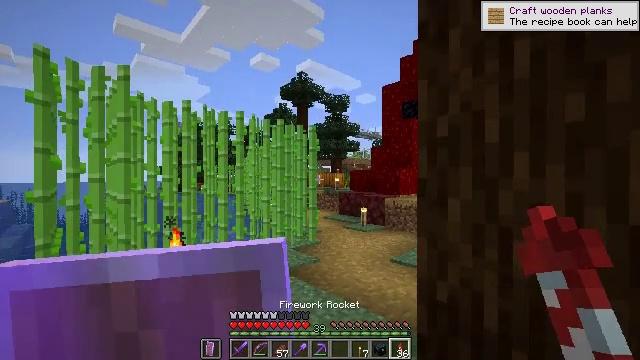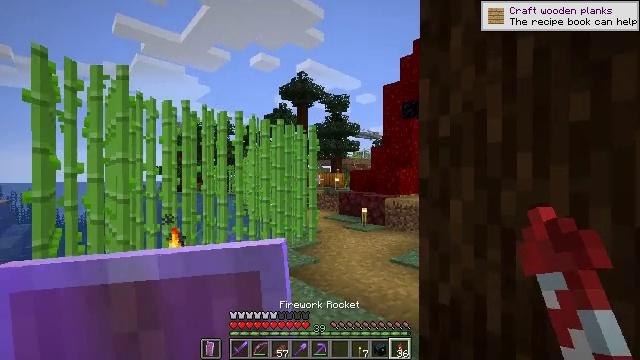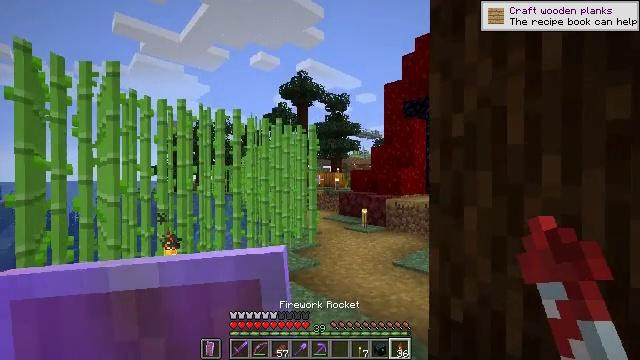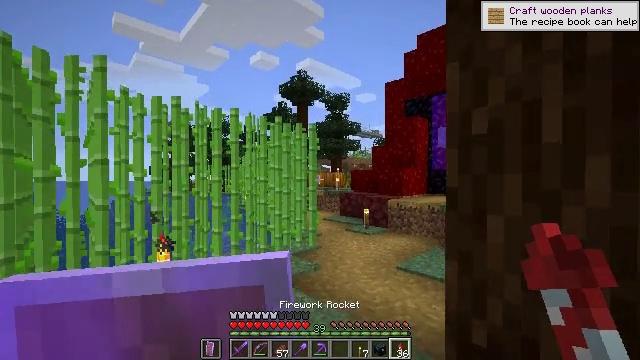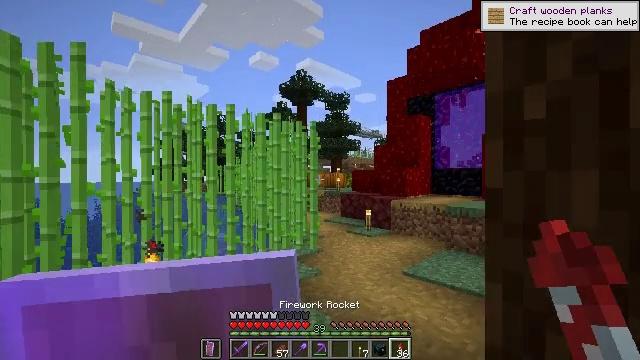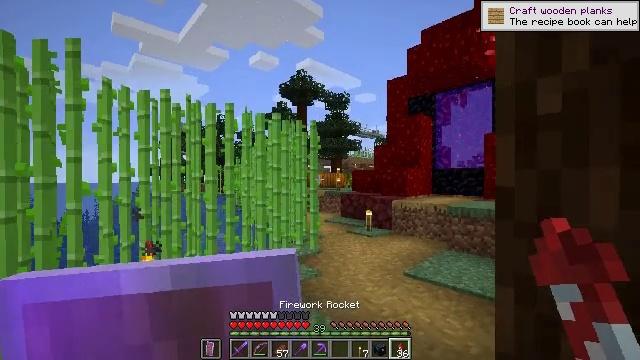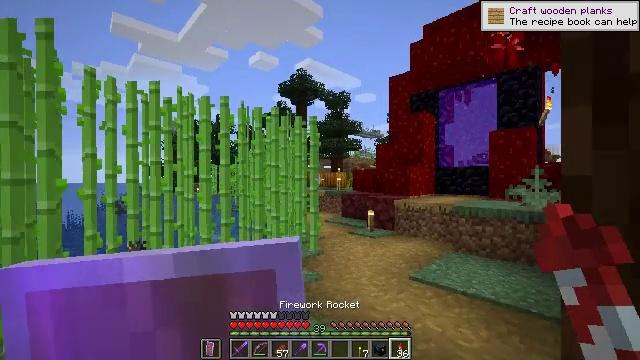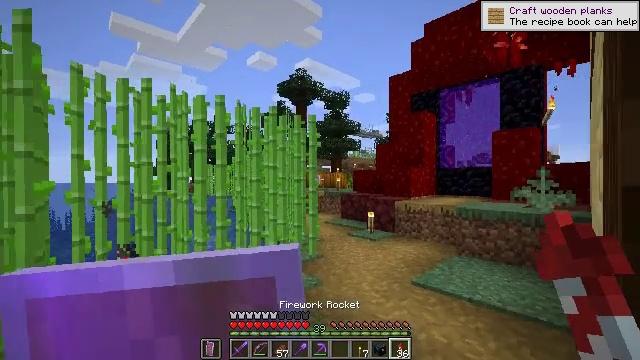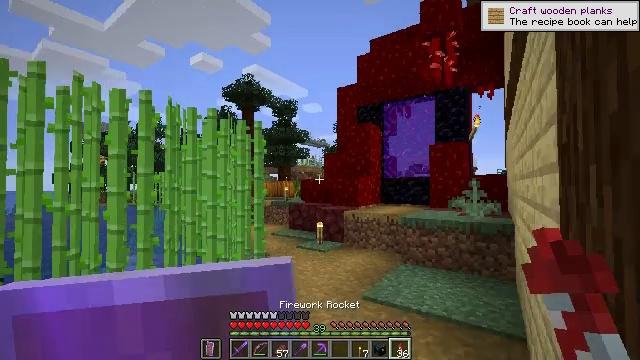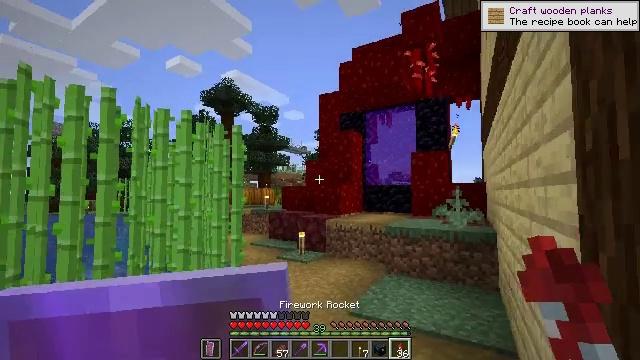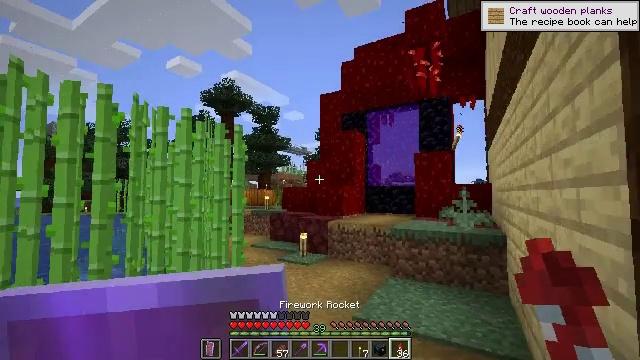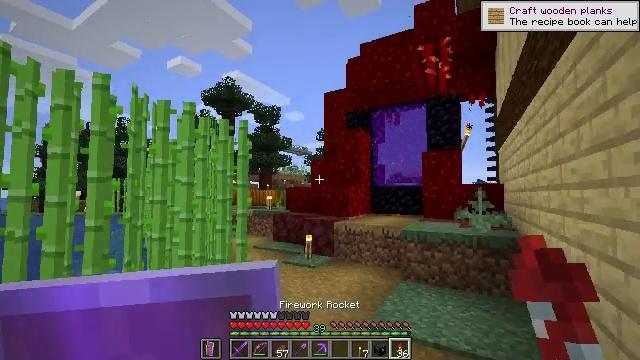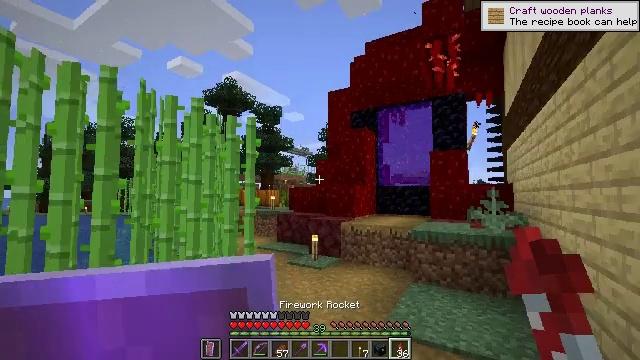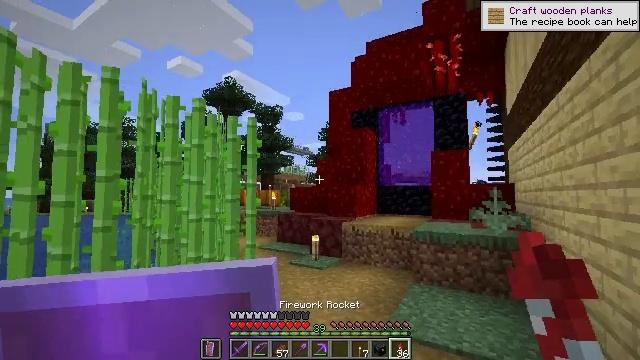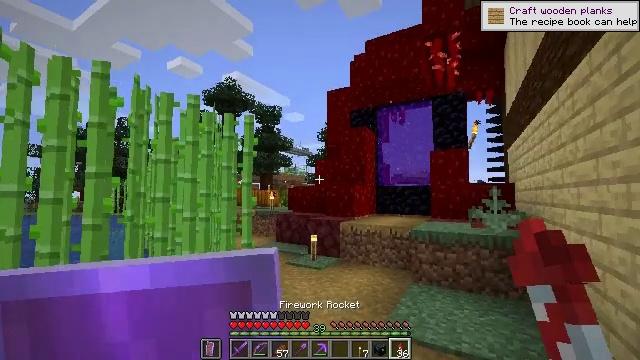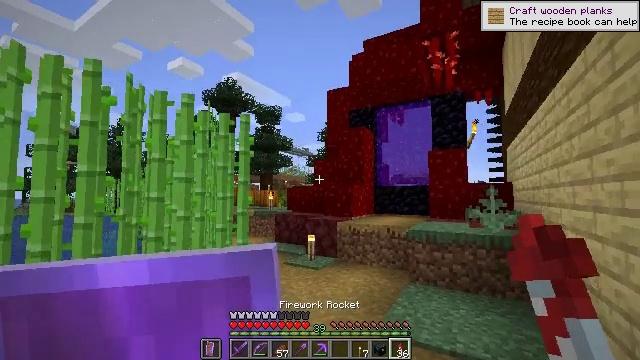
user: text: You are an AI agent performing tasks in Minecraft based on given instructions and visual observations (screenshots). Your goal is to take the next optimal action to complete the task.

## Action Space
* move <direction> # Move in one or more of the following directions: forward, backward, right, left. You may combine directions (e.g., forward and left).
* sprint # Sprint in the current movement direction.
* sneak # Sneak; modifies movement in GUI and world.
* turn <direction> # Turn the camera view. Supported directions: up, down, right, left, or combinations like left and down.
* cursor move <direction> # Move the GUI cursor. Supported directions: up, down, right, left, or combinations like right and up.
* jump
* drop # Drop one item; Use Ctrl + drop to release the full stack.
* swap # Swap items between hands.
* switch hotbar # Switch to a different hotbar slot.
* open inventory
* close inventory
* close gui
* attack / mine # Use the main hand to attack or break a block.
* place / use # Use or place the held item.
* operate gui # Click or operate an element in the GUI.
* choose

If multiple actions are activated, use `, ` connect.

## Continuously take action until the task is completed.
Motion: motion action
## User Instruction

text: Smelt sand for glass using a furnace.
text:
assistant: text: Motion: move forward
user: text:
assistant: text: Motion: move forward
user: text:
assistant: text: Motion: move forward
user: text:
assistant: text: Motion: move forward
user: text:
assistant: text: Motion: move forward
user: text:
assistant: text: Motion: move forward
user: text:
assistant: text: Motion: move forward
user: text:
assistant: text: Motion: move forward, turn right and up
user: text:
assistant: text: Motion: move forward and move left, turn right and up
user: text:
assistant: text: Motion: move forward and move left
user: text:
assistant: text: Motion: move forward and move left
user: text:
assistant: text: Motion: move left
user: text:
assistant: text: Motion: move right
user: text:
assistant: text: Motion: move right
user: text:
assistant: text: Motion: move right
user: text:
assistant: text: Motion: move back and move right
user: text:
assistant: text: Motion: move back
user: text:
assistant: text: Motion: move back
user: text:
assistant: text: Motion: move back
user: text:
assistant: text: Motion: move back
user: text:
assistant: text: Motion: move back
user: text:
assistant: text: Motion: no_op
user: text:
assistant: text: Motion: turn left
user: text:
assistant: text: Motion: no_op
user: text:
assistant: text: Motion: turn left
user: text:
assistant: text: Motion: turn left
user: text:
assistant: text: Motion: turn left
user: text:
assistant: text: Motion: no_op
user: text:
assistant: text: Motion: no_op
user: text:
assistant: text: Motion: no_op